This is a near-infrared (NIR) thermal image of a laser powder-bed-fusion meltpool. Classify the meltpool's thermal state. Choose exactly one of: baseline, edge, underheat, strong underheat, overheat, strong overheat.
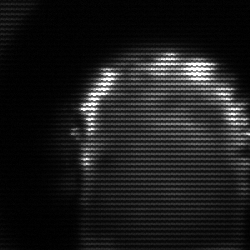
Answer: baseline